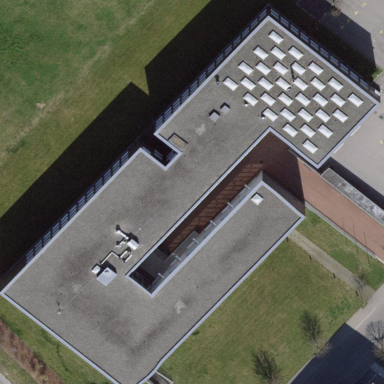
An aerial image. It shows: School building.